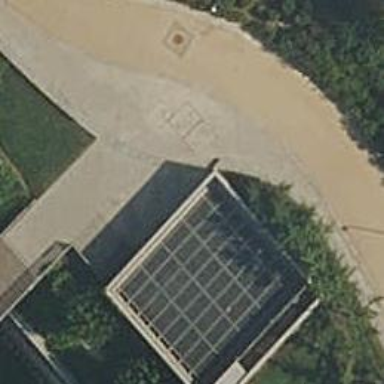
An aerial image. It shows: Footway bridge.